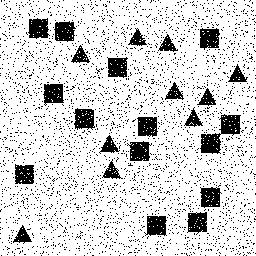
Squares: 14
Triangles: 10
Stars: 0
Total shapes: 24